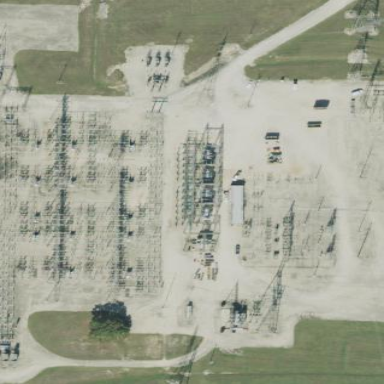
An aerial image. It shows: Outdoor power substation with fence surrounding it. The substation operates at the transmission level.